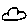
Label: cloud